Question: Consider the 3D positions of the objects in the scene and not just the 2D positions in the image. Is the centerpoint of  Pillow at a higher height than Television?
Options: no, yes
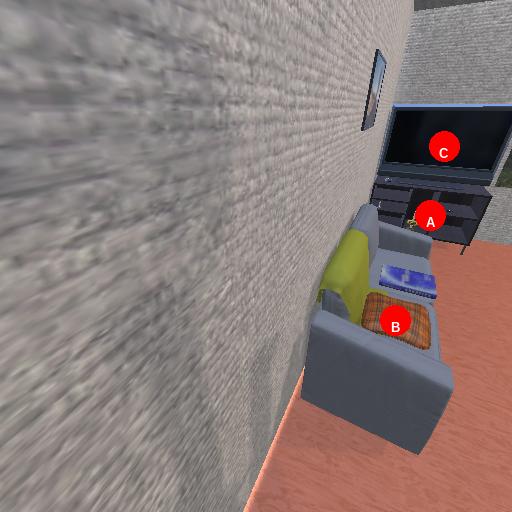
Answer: no